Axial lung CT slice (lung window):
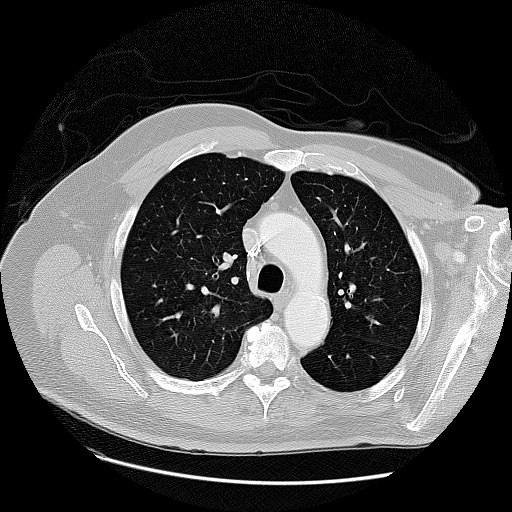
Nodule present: no